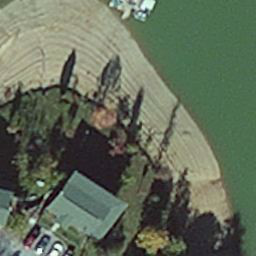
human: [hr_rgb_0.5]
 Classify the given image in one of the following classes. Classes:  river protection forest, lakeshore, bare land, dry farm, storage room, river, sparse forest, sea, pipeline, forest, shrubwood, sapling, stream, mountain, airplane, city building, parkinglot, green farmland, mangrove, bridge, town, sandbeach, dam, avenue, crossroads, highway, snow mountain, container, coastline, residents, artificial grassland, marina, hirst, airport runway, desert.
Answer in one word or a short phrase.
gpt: hirst